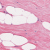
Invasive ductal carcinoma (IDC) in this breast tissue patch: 0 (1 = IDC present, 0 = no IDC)